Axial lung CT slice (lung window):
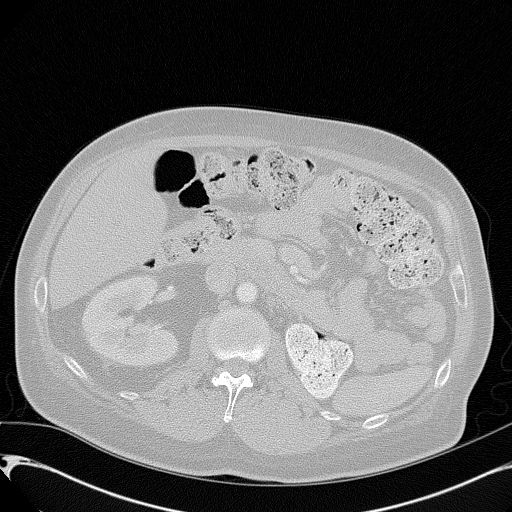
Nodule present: no